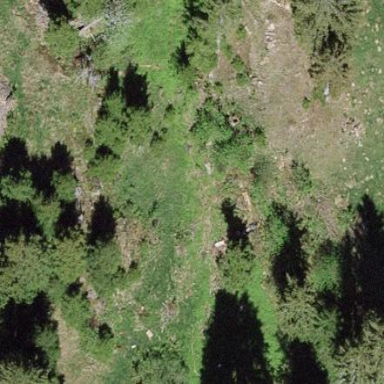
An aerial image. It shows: Beautiful woodland area.